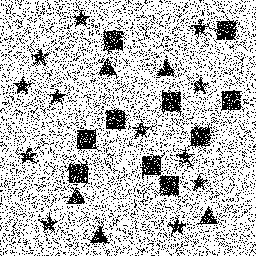
Squares: 10
Triangles: 5
Stars: 12
Total shapes: 27